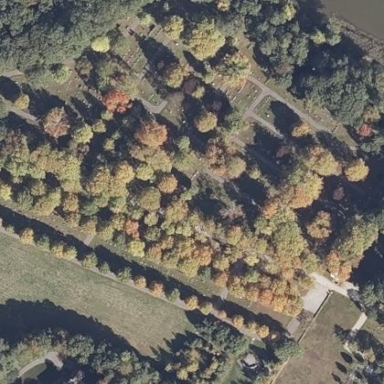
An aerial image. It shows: Cemetery.